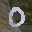
Label: 0